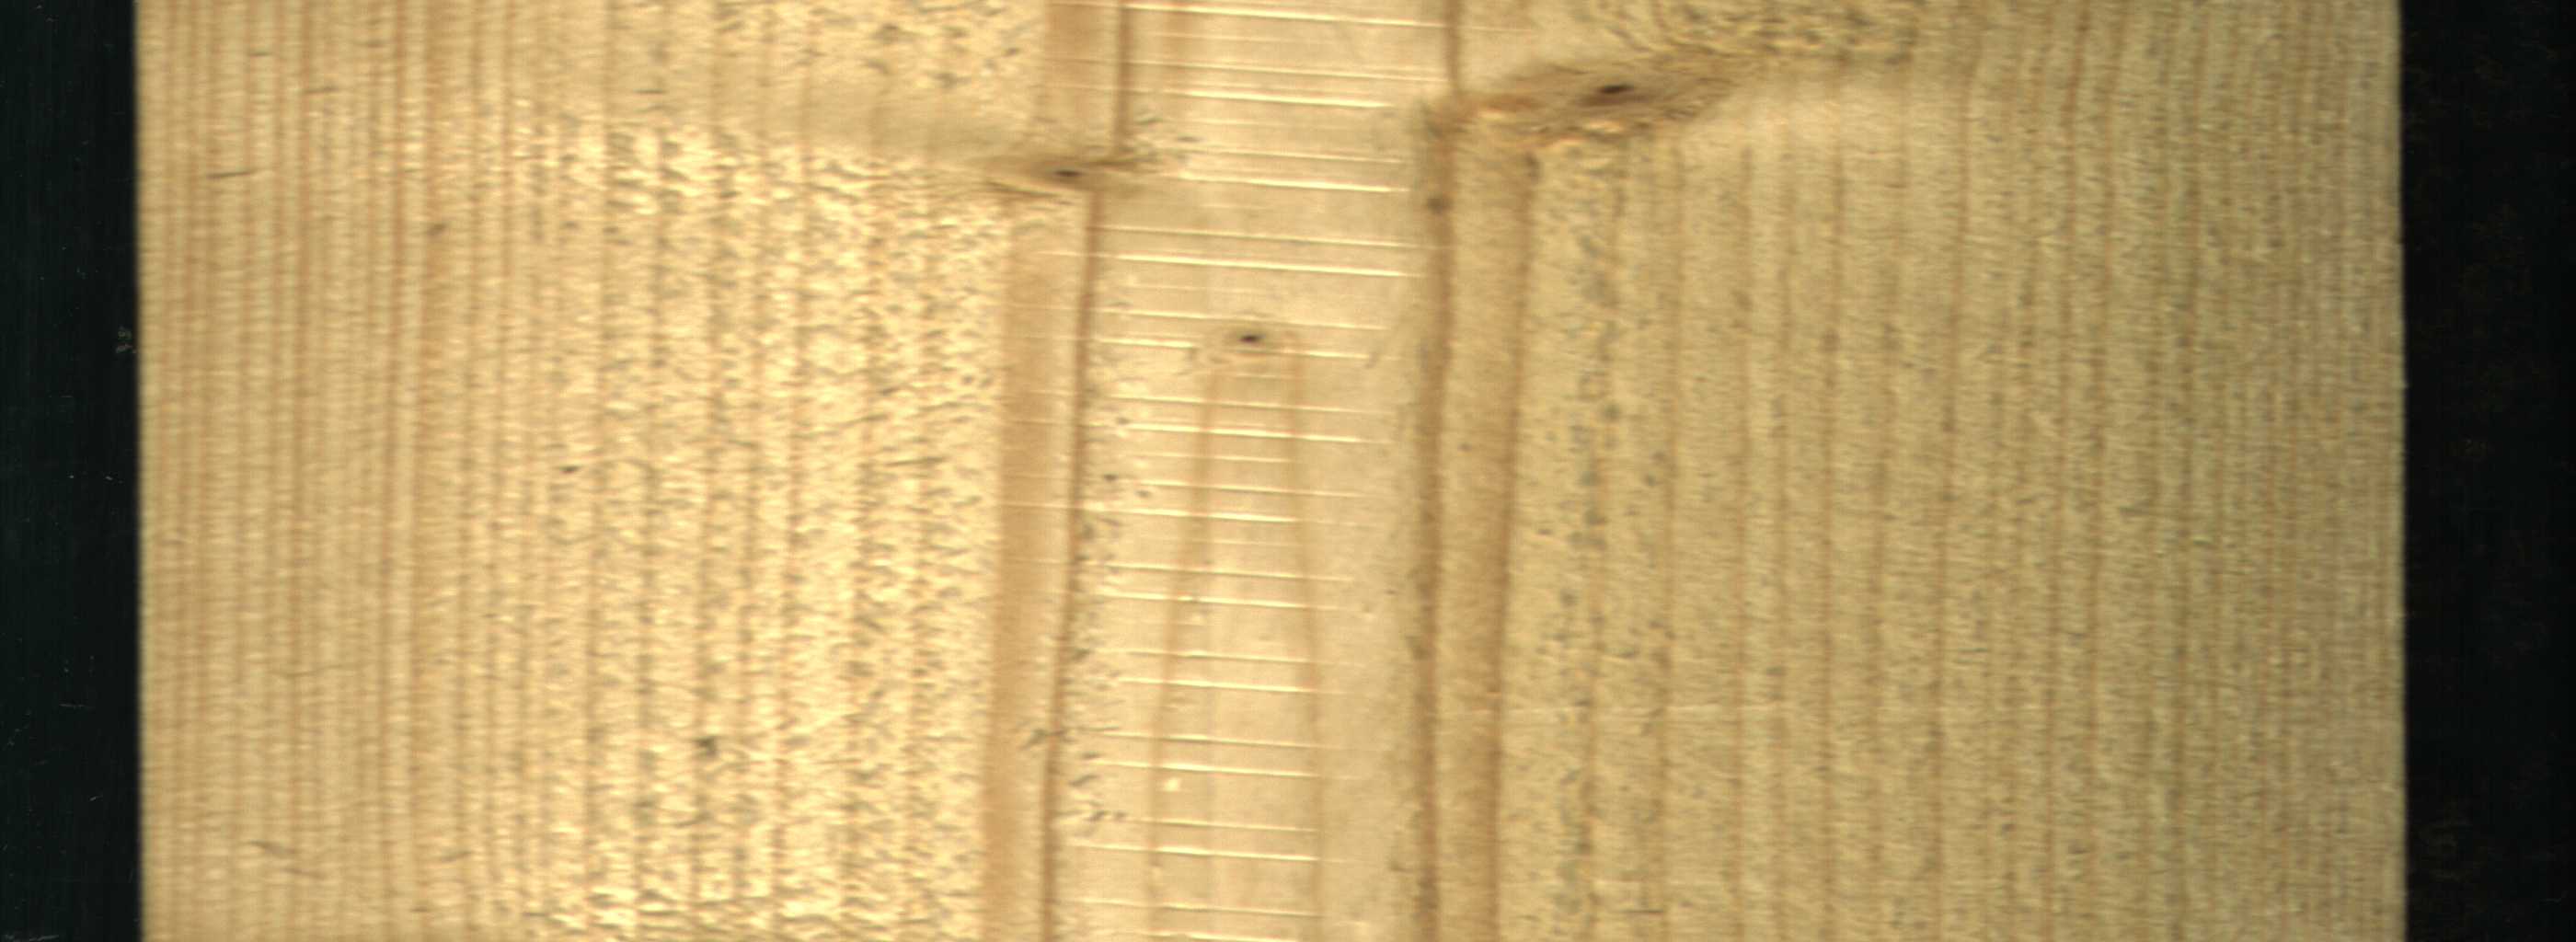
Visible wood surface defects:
Live_Knot
Live_Knot
Live_Knot